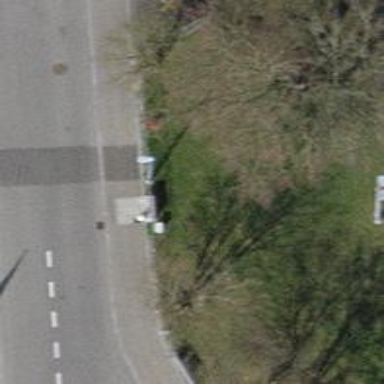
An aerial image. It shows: Street cabinet of man-made origin.